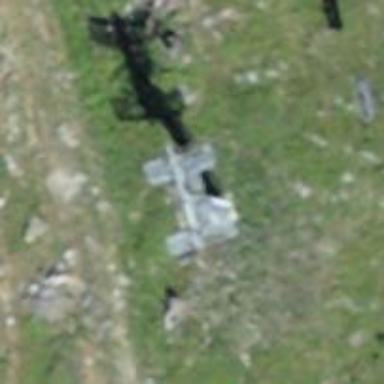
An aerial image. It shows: Pylon used for aerialway.